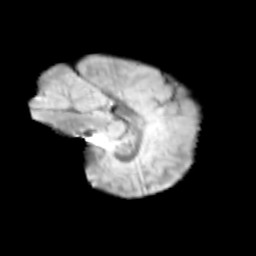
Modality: T2w
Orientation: sagittal
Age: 11
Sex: female
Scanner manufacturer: siemens
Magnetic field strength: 3 T
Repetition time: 3.8 s
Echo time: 0.07 s